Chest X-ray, AP view. Patient: 52 years old, sex M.
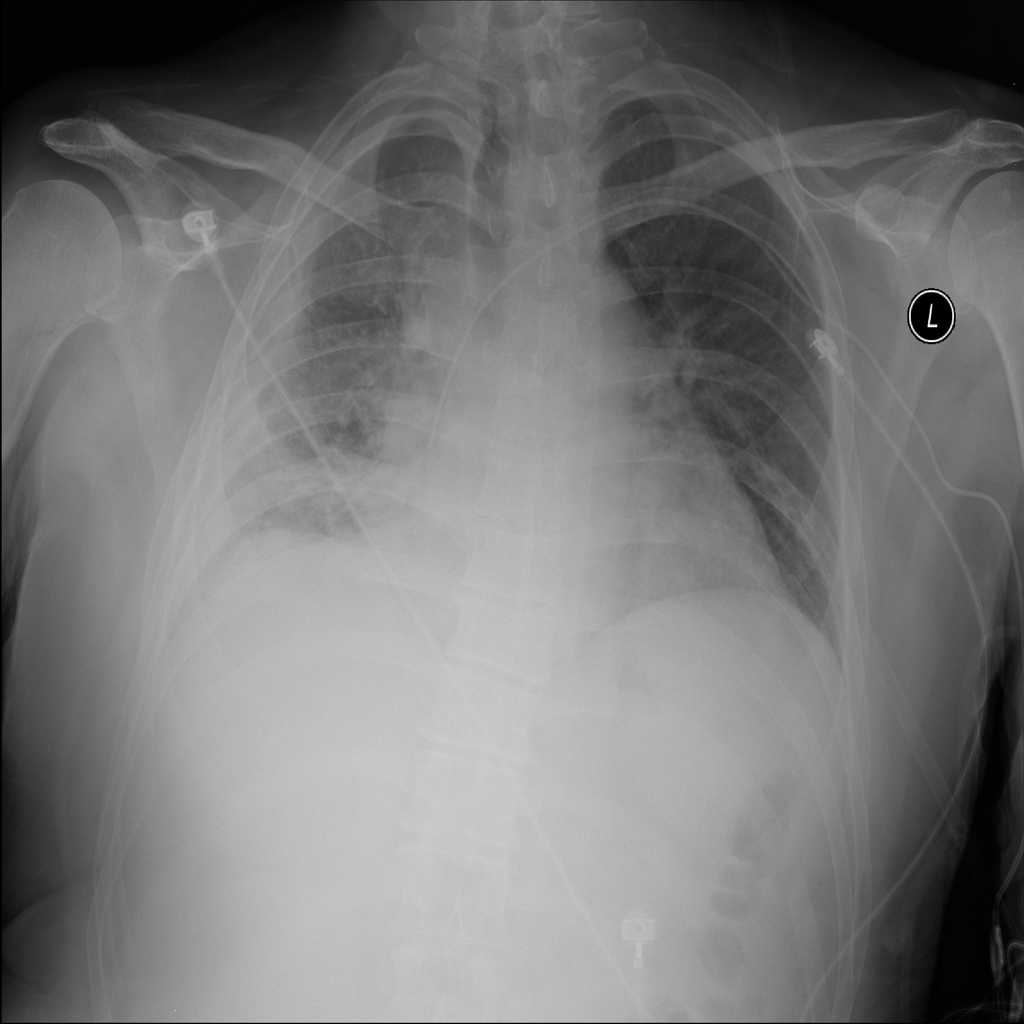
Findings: No Finding